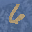
Label: 6